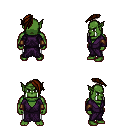
a pixel art fantasy rpg character, male body template, orc, green skin, purple robe, white pants, brown long mohawk hairstyle, cloth bracers, four views (front, back, left, right), 2x2 character sprite sheet, small pixel art, hard edges, no anti-aliasing